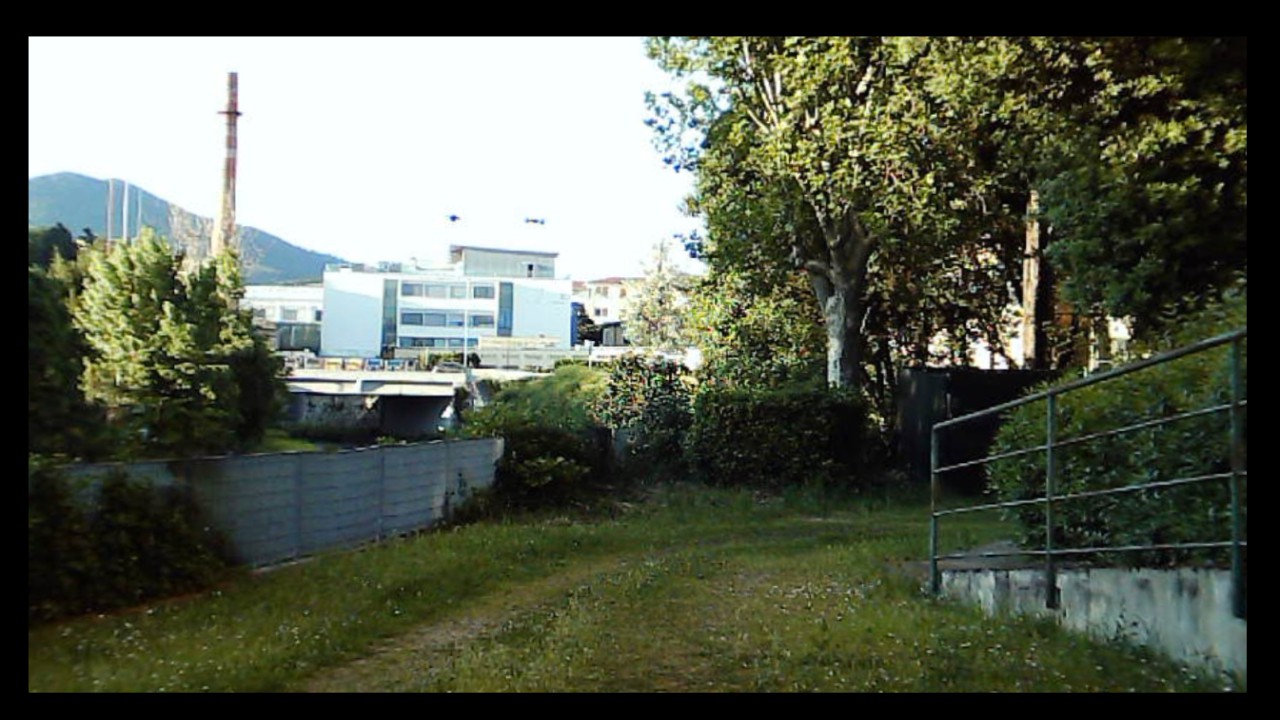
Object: DarwinFPV cineape20

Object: DJI Tello EDU